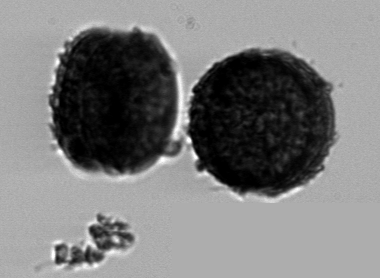
Label: Thalassiosira